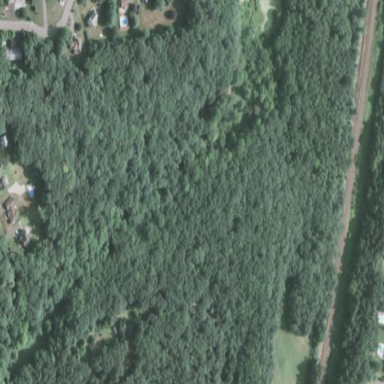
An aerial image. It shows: Nature reserve located in woodland area designated as Existing Preserved Open Space.